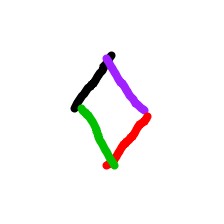
Shape: rhombus